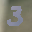
Label: 3